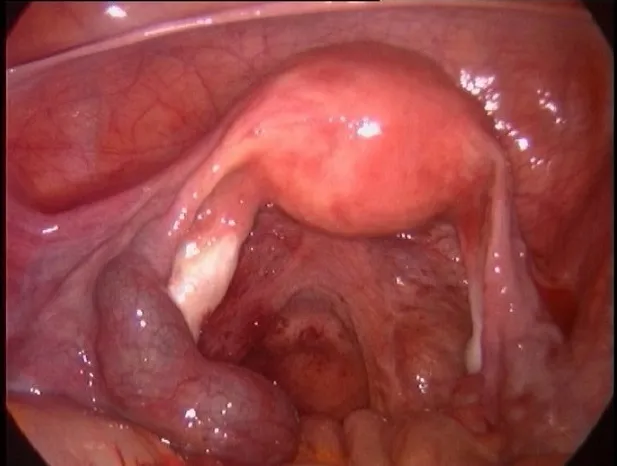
The left-sided unruptured ampullary ectopic pregnancy at laparoscopy.
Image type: endoscopy (gi_endoscopy)